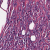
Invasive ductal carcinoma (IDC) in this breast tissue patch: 1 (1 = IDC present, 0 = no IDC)